Question: I am learning to use JQuery and PHP. I simply want to display a text and an PHP generated image on a browser at a specific interval.
HTML Page:
'''
<html>
<head>
<title>Testing PHP</title>
<script src="//ajax.googleapis.com/ajax/libs/jquery/2.1.1/jquery.min.js"></script>
<script type="text/javascript">
<!--
$(document).ready(function() {
loadPHP();
});
function loadPHP() {
$("#PHP_data").load("loadPHP.php");
setTimeout(loadPHP, 2000);
}
//-->
</script>
</head>
<body>
<div id="PHP_data"></div>
</body>
</html>
'''
loadPHP page
'''
<?php
$rannum = mt_rand(1,100);
echo $rannum;
$thick = 10;
// create a 200*200 image
$img = imagecreatetruecolor(200, 200);
// Add antialias
imageantialias ($img, true);
// allocate some colors
$white = imagecolorallocate($img, 255, 255, 255);
// draw the dashed circle
for($t = 1;$t<($thick+1);$t++) {
for($i = 0;$i<360;$i+=10) {
imagearc($img, 100, 100, 200-($t/5), 200-($t/5), $i, $i+5, $white);
imagearc($img, 100, 100, 200+($t/5), 200+($t/5), $i, $i+5, $white);
}
}
// output image in the browser
header("Content-type: image/png");
imagepng($img);
// free memory
imagedestroy($img);
?>
'''
When I call up the HTML Page I get this:

The Random number seems to be working fine. I do see it changing every two seconds, but the image is all screwed up. All I see is binary characters. Is this because you can only return image from PHP and absolutely no TEXT along with the image? How can I fix this?
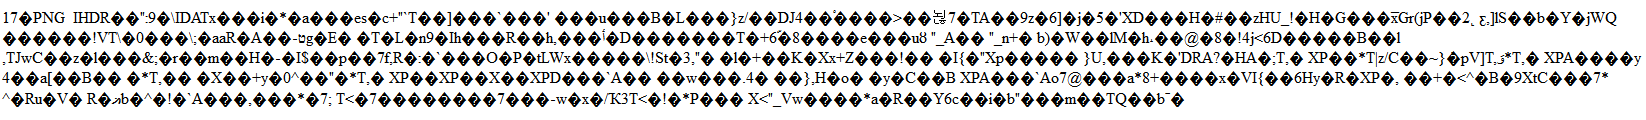
Answer: HTML doesn't work that way. You need to look at loading your content into the src attribute of an element not into a div.
Here is what I would suggest. Make your HTML look like this:
'''
<body>
<div><img id="changing_image" src=""></div>
</body>
'''
Note, you are now working with an image element for which we need to change the src attribute.
And have your javascript look like this:
'''
<script type="text/javascript">
<!--
$(document).ready(function(){
loadPHP();
});
function loadPHP(){
var cacheBuster = Math.random().toString(36).slice(2);
$('#changing_image').attr('src', 'loadPHP.php?q=' + cacheBuster);
setTimeout(loadPHP, 2000);
}
//-->
</script>
'''
Note here that we introduce a random variable that we are introducing into the URI. The sole purpose here is to prevent any browser-side caching. This parameter would not be used by your PHP script in any manner.
To your question in other comments about loading both image and text, you need to keep in mind that any individual web request can only send data of one content type. If you want to send image data and text data, you will need two separate requests. That may mean that your javascript function would need to look something like:
'''
function loadPHP(){
var cacheBuster = Math.random().toString(36).slice(2);
$('#changing_image').attr('src', 'loadPHP.php?q=' + cacheBuster);
$('#some_text_element').load('different_php_script_that_generates_html.php');
setTimeout(loadPHP, 2000);
}
'''
Or have the just a single '$.load()' call like you were originally doing, but have it return HTML content like
'''
<img src="image_generator.php?q=some_cache_buster">
<div>Some text</div>
'''
Either way, you will need a separate server-side side (or logic path within same script) to generate the image separately from the text/html.